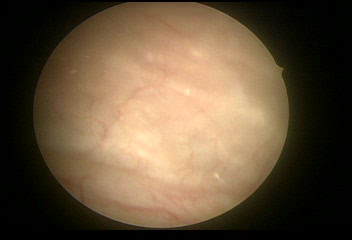
Modality: WLC
Class: Normal mucosa
Bladder cancer association: No